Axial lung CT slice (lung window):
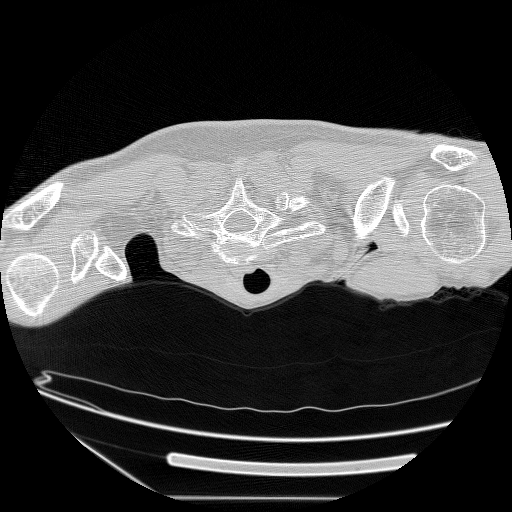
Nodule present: no